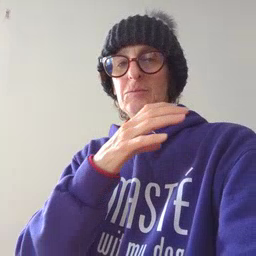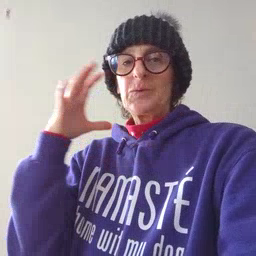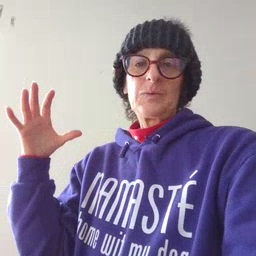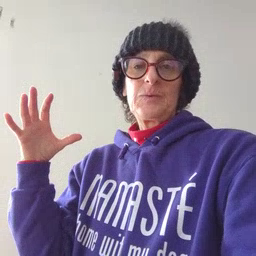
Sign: balloon